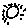
Label: sun